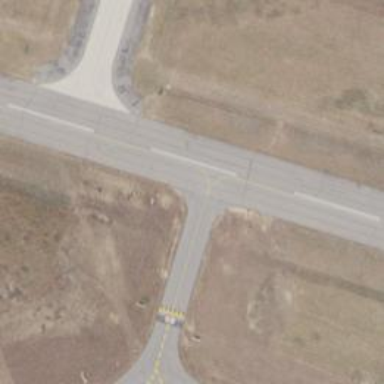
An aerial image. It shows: Runway surface made of asphalt at airport.